Field crop: maize
Growth stage: 2
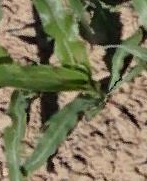
Species: maize